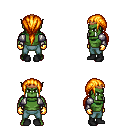
a pixel art fantasy rpg character, male body template, orc, green skin, steel arm armor, teal pants, light blonde ponytail hairstyle, bronze tiara, gold gloves, black shoes, four views (front, back, left, right), 2x2 character sprite sheet, small pixel art, hard edges, no anti-aliasing